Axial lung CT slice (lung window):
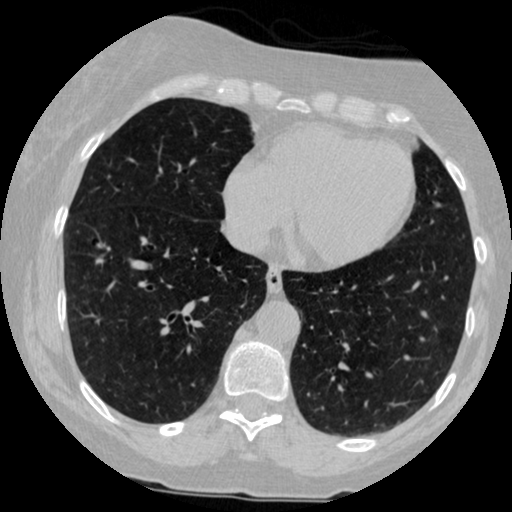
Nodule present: no